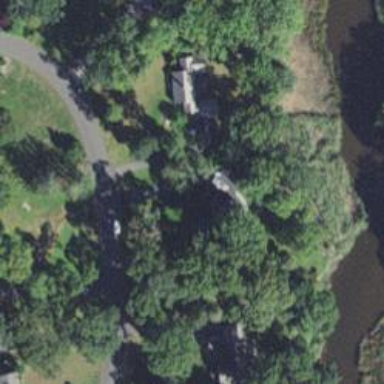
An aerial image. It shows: Driveway.